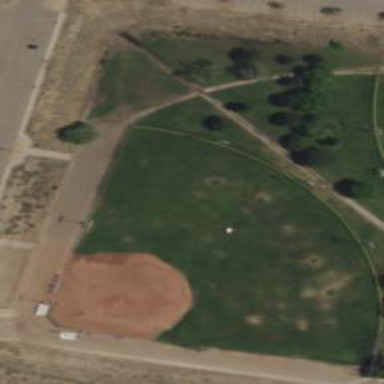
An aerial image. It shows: Baseball pitch for leisure and sports activities.